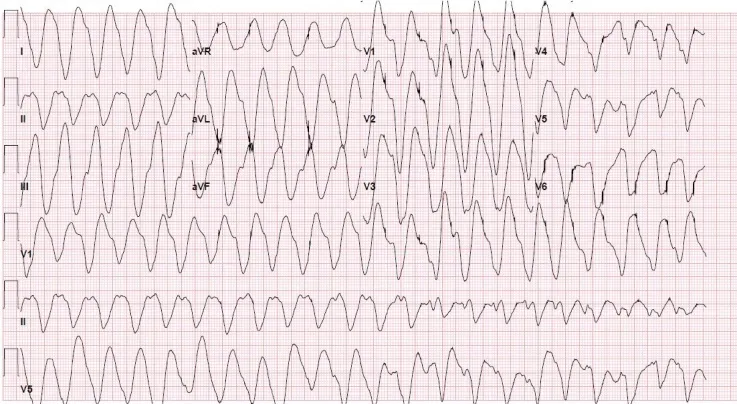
Initial EKG taken as patient arrived. EKG Interpretation: Wide complex tachycardia, concerning for polymorphic ventricular tachycardia. Ventricular rate at 165 BPM, QRS duration prolonged >150 msec.
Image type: electrography (ekg)